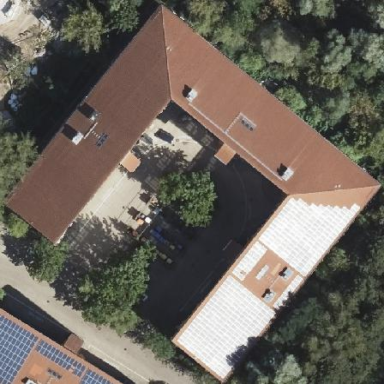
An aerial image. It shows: Office building.